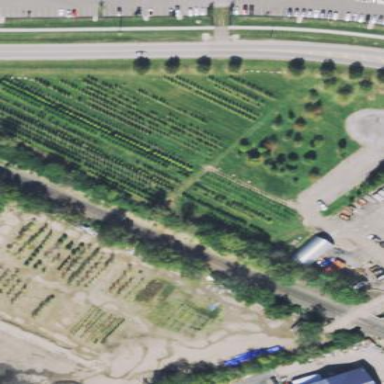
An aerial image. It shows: Plant nursery area.